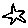
Label: star